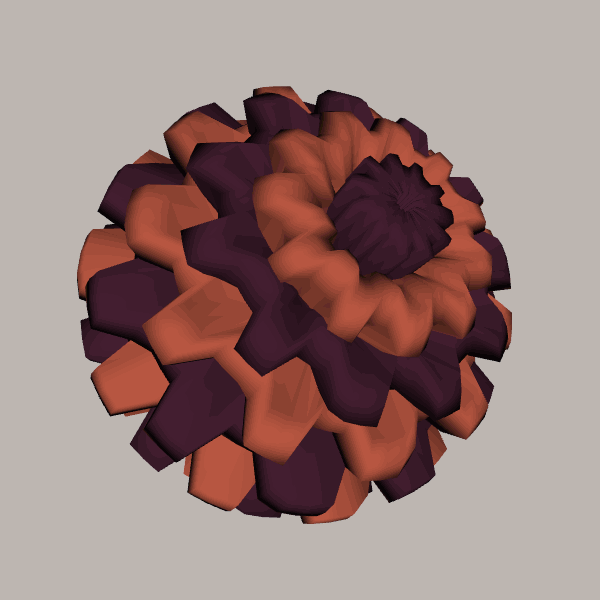
Background: light